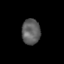
Tissue: lung
Cell type: Epithelial cells
Senescence score: 0.2318
Nuclear area (px): 459
Mean DAPI intensity: 95.778